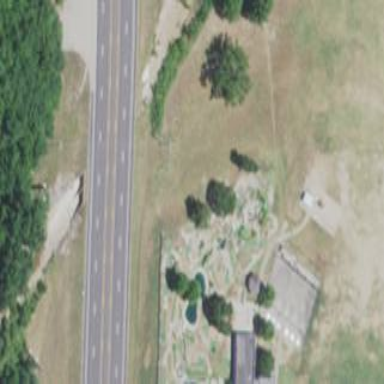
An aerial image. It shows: Miniature golf leisure land.